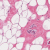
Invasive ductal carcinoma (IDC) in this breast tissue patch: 0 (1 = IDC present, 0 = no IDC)